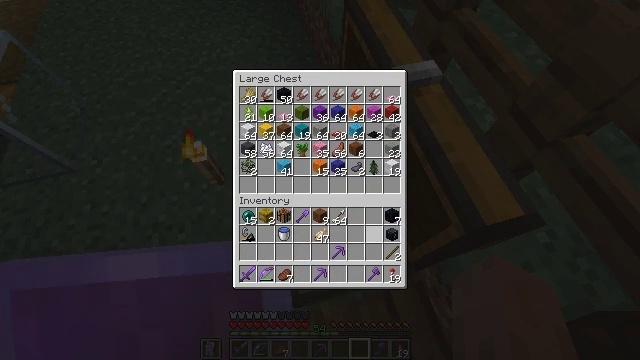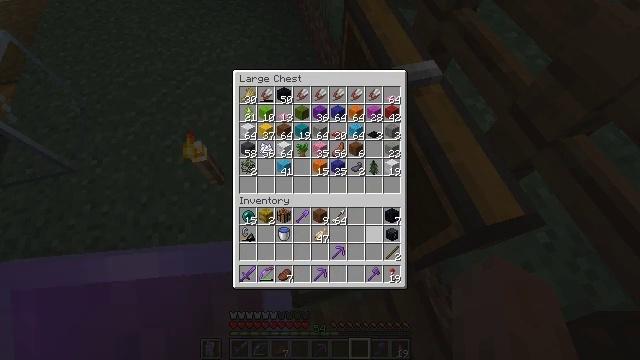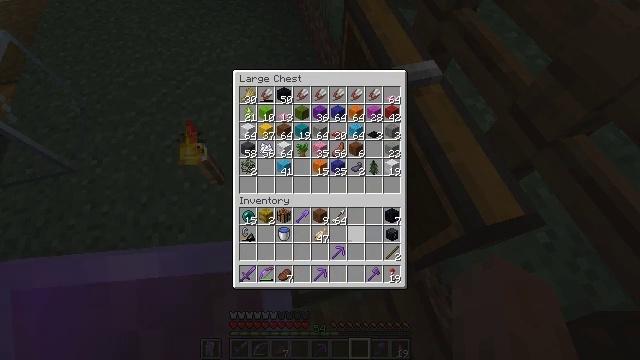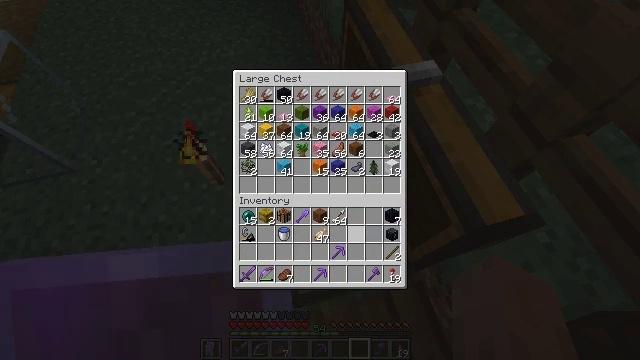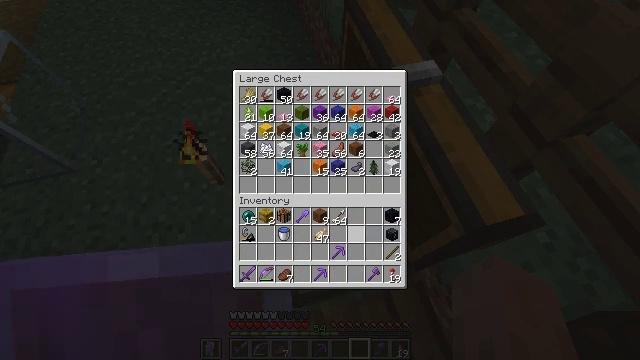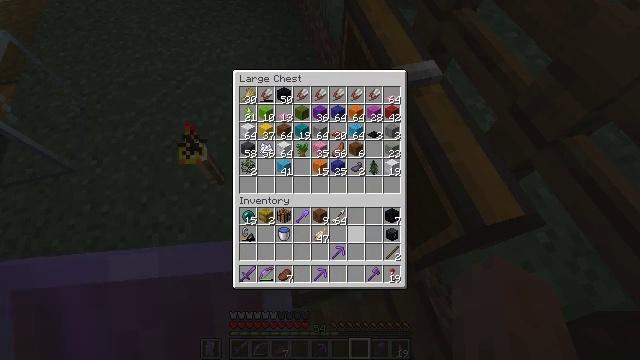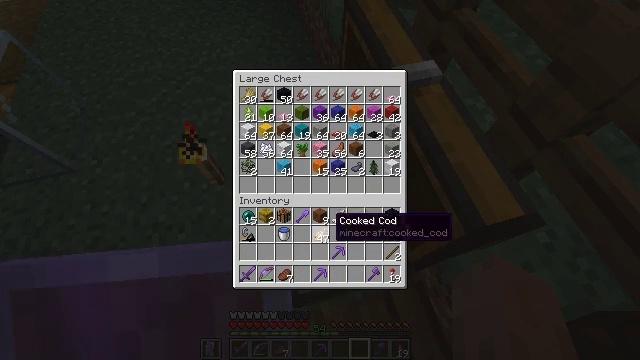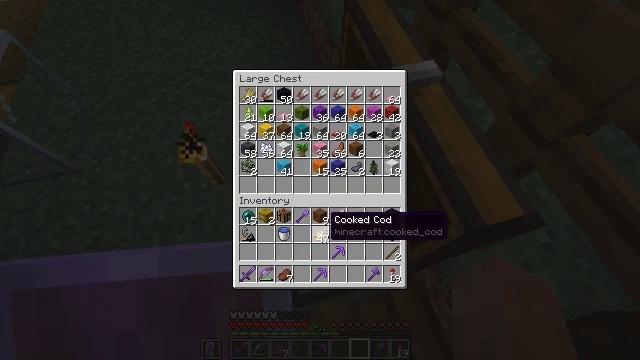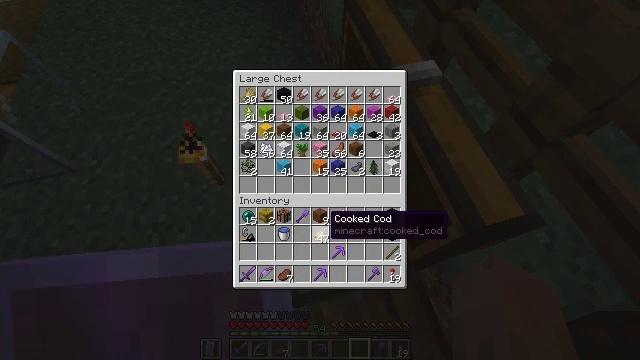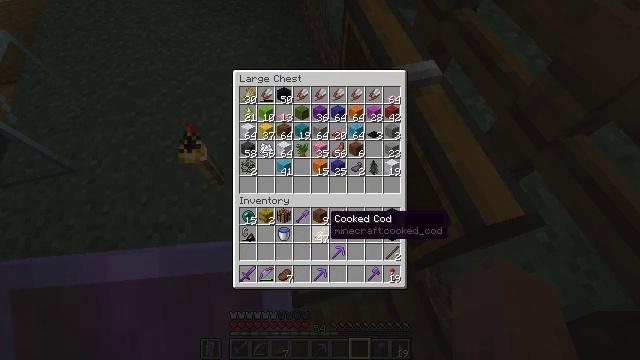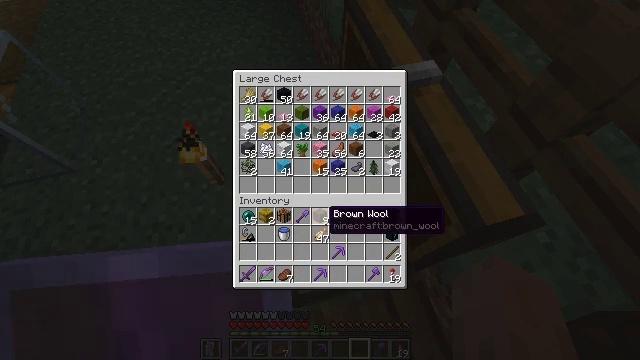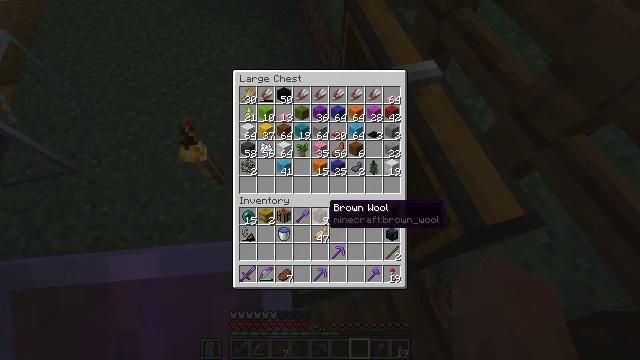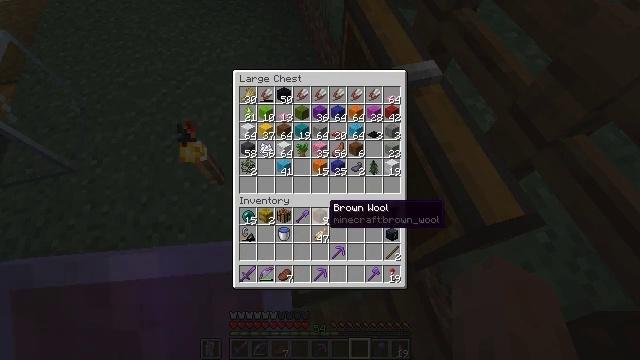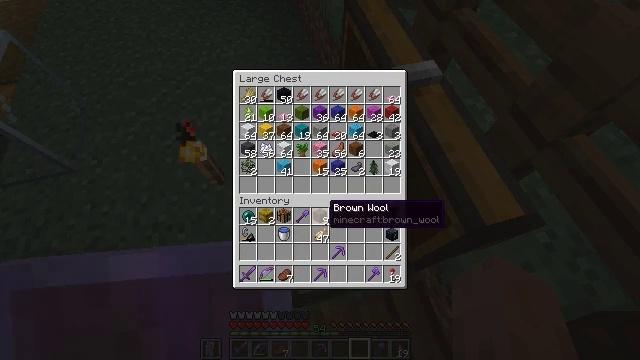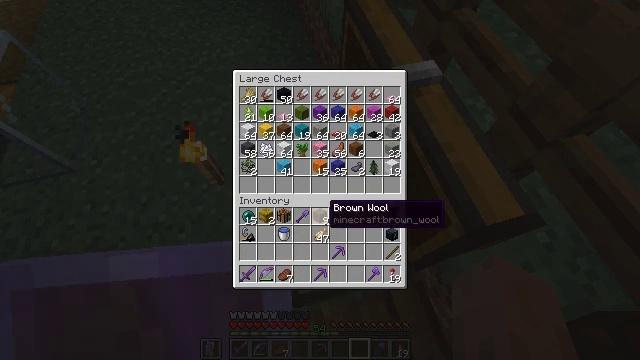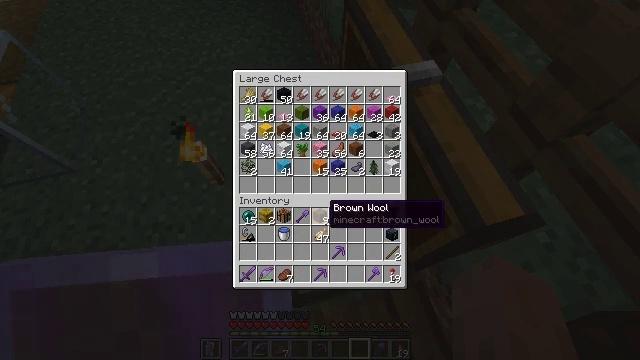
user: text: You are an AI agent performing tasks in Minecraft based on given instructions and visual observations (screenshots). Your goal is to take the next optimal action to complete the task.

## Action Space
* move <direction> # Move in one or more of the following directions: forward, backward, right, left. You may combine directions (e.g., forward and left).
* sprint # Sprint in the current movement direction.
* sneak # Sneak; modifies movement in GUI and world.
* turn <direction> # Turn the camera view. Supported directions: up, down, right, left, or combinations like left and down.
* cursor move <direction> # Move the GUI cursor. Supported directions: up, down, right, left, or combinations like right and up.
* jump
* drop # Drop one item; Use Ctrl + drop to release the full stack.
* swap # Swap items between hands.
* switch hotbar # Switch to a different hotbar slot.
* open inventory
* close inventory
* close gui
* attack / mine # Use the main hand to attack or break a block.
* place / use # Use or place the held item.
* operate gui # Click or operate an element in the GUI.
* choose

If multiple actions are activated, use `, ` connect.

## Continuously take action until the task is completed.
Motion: motion action
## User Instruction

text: Hunt aquatic mobs.
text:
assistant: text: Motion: sneak
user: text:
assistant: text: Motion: sneak, turn left
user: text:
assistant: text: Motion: sneak
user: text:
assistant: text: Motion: sneak
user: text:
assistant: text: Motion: sneak, turn left
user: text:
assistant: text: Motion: sneak, turn left
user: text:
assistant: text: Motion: sneak
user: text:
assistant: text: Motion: sneak
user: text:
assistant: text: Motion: sneak
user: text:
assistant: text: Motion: sneak
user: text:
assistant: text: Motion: sneak
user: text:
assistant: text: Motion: sneak
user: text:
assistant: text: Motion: sneak
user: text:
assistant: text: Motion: sneak
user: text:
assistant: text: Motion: sneak
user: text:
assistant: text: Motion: sneak
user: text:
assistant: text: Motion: sneak
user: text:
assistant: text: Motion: sneak
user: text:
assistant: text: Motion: sneak, attack / mine
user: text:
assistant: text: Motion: sneak, attack / mine
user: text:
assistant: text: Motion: sneak, attack / mine
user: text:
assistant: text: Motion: sneak
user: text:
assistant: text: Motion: sneak
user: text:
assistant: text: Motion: sneak
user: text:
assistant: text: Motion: sneak
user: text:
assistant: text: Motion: sneak
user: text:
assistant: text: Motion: sneak
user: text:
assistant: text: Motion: sneak
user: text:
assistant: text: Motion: sneak
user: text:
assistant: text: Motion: no_op